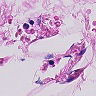
Metastatic tissue present: no